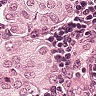
Metastatic tissue present: yes